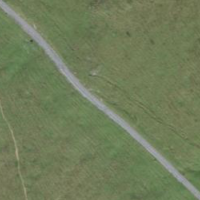
EUNIS habitat code: 23
Species observed at this site:
Neottia ovata